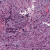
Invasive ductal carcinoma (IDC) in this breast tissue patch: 1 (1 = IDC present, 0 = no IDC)